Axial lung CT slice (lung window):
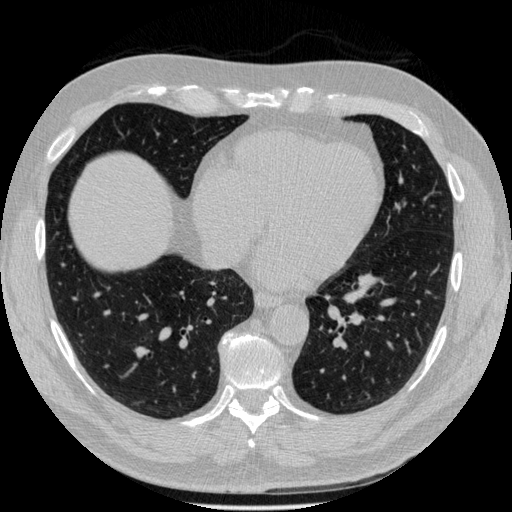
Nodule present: no